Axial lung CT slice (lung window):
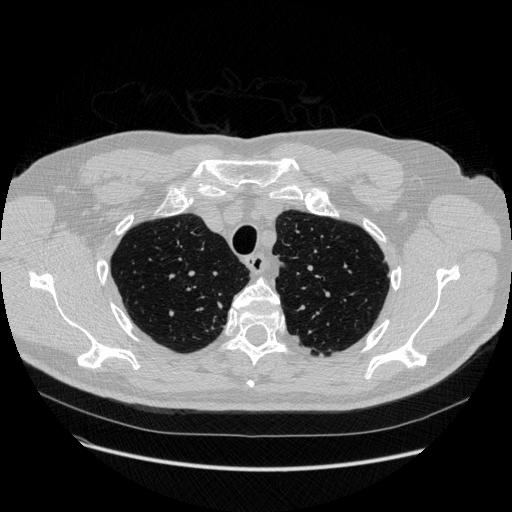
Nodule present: no